Field crop: tomato
Growth stage: 1
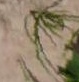
Species: cyperus